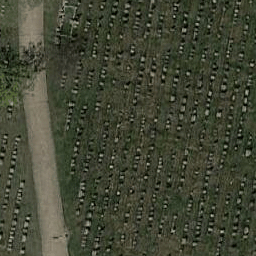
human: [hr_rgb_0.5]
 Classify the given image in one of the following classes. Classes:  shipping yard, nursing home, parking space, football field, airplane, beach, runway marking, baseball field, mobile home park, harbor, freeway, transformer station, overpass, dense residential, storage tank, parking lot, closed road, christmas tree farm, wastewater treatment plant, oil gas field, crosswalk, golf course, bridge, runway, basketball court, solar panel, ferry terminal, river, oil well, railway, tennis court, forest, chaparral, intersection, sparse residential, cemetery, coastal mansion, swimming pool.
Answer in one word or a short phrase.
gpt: cemetery